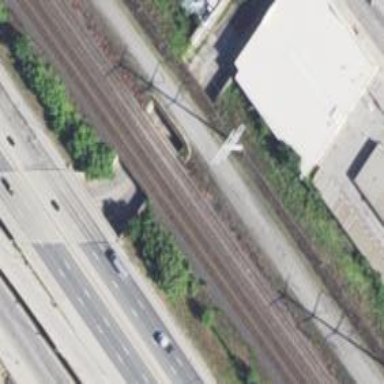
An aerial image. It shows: Railway siding for service.